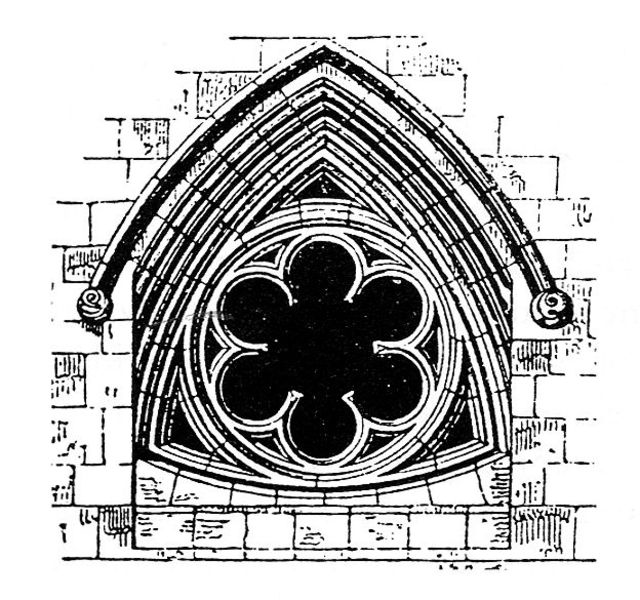
Titel: Kathedrale Hereford/Herefordshire
Standort: Hereford (EU - GB)
Schlagwörter: gestein, dreieck, ausschnitt, blume, fenster, licht, schwarz, skizze, weiss, zeichnung, gebäude, muster, ornament, architektur, geschichte, stein, steine, kirche, gotik, rund, relief, bogen, giebel, mauer, ziegel, spitz, detail, verzierung, metall, stufen, tor, hell dunkel, dom, mauerwerk, schwarzweiß, entwurf, münster, kathedrale, gemäuer, blumenornament, öffnung, quader, gotisch, rosette, spitzbogen, mittelalter, glück, rille, ausschnit, maßwerk, wölbung, kirchenfenster, windrose, baugeschichte, stufenportal